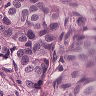
Metastatic tissue present: yes